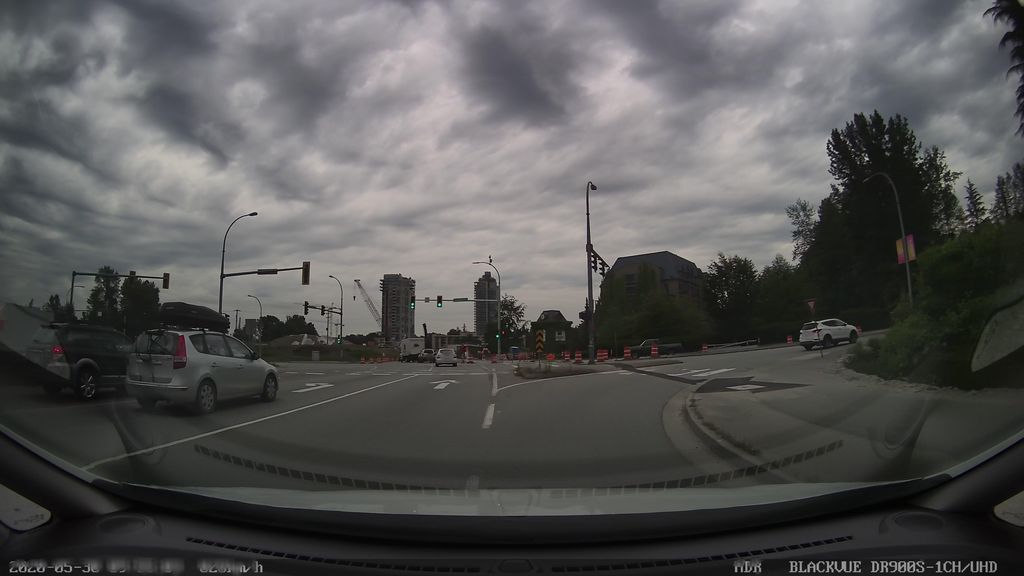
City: vancouver